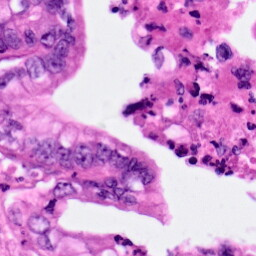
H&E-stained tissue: Pancreatic